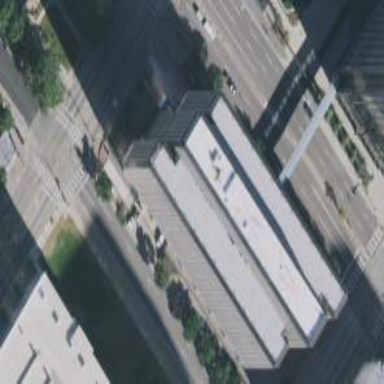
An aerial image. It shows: Commercial building with multiple parts.